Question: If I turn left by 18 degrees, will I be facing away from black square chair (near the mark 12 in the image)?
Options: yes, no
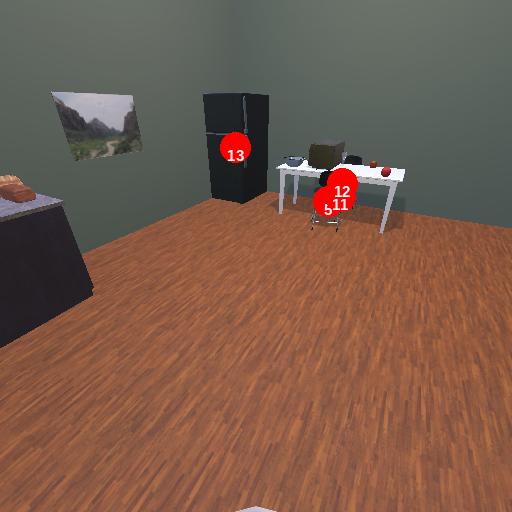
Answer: yes